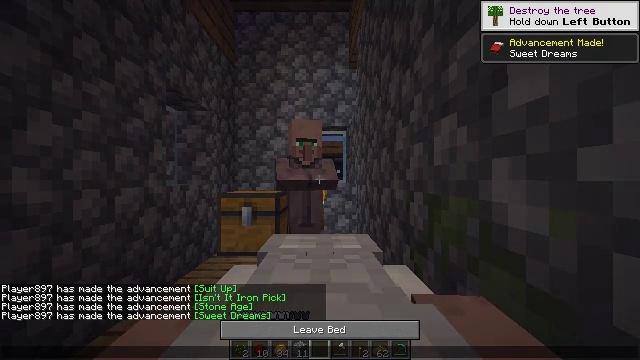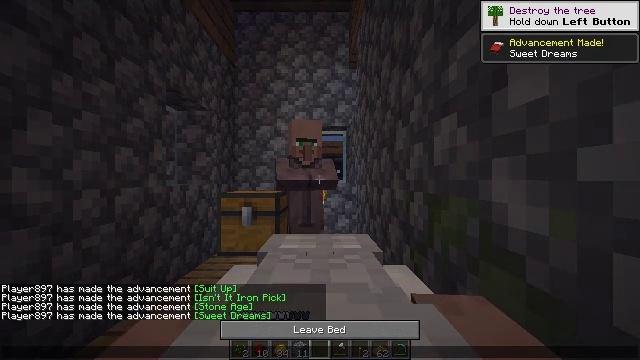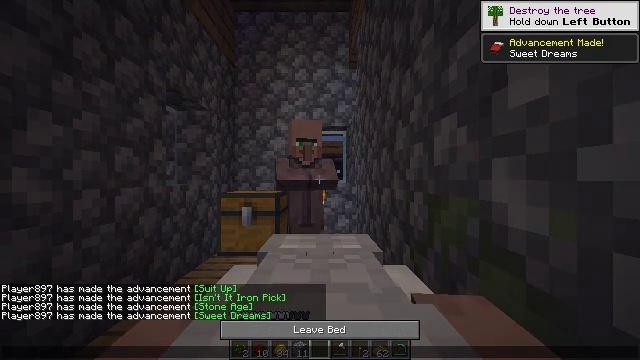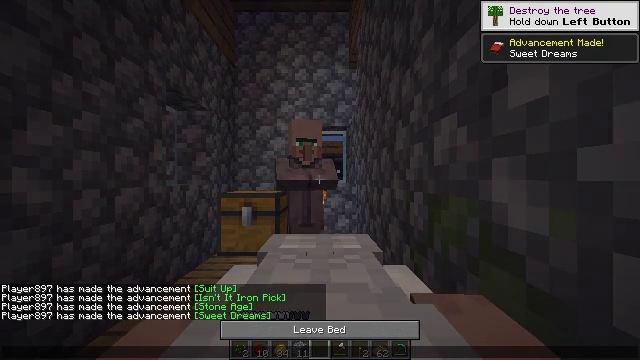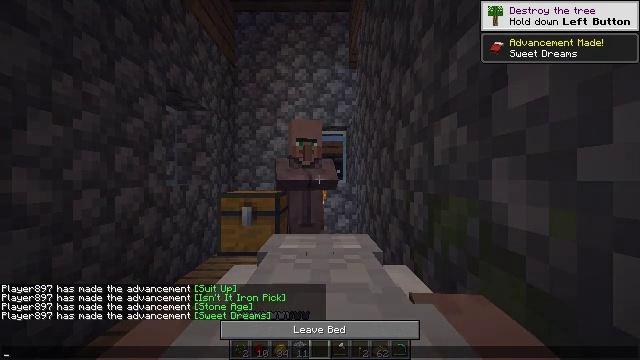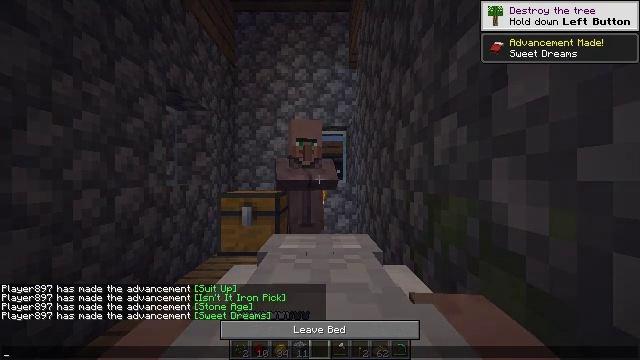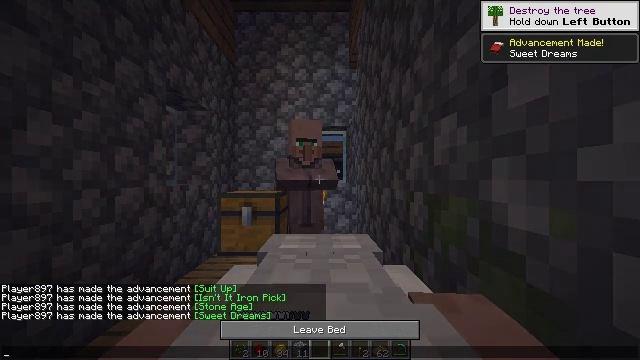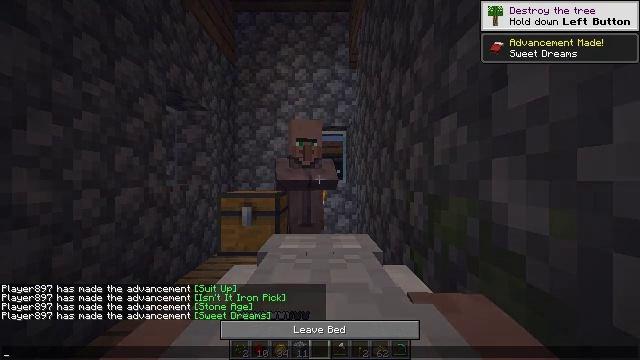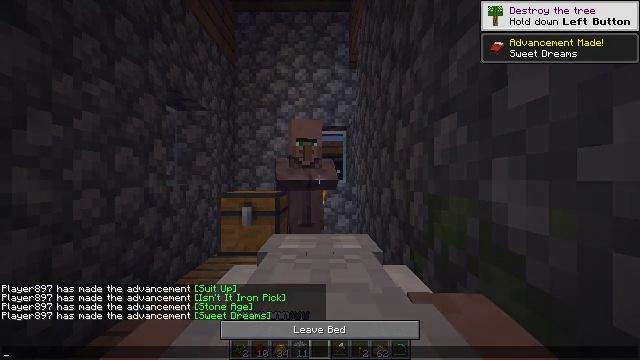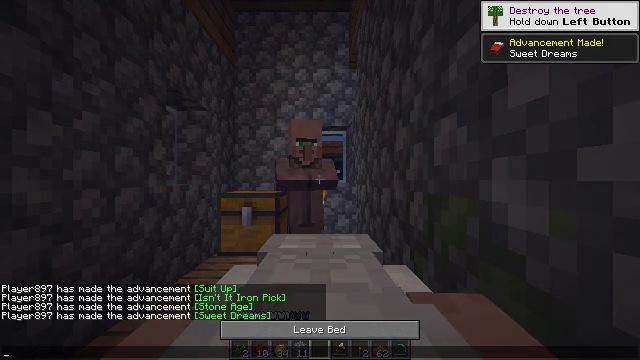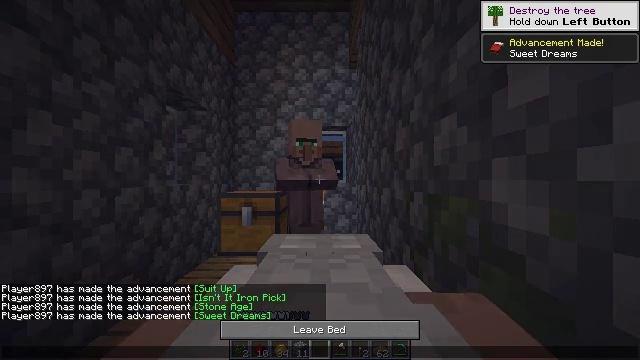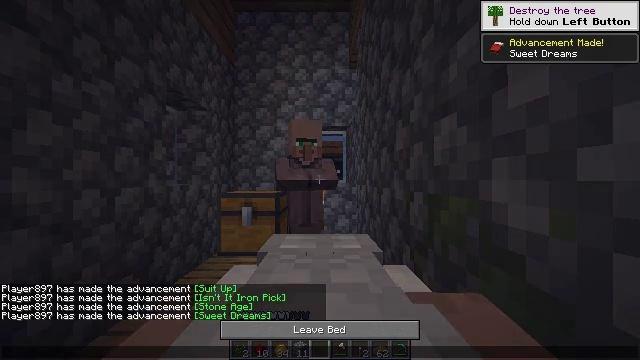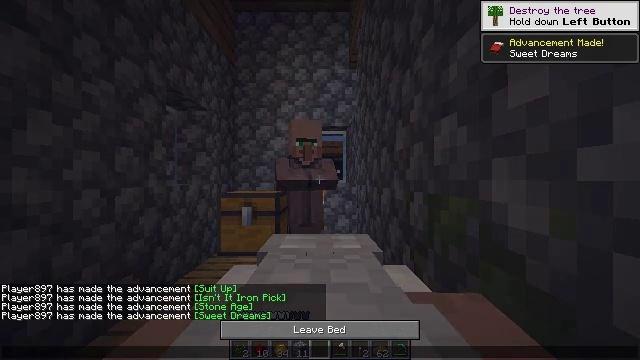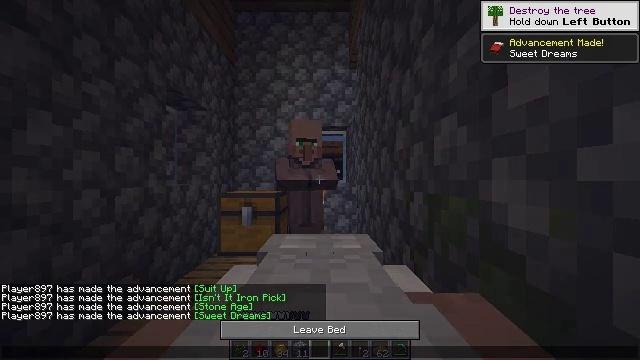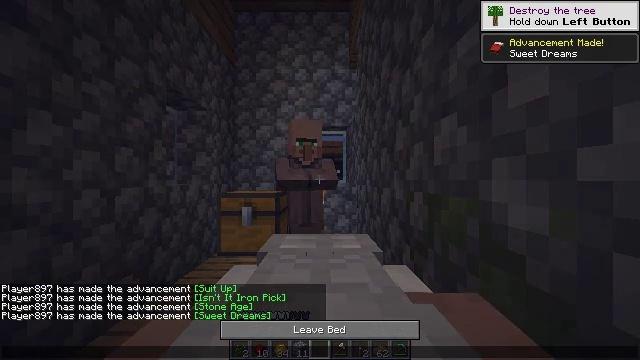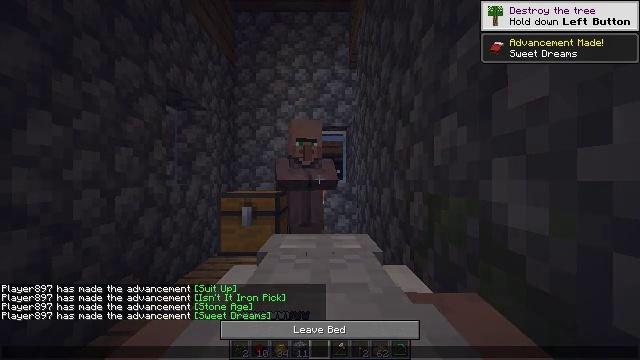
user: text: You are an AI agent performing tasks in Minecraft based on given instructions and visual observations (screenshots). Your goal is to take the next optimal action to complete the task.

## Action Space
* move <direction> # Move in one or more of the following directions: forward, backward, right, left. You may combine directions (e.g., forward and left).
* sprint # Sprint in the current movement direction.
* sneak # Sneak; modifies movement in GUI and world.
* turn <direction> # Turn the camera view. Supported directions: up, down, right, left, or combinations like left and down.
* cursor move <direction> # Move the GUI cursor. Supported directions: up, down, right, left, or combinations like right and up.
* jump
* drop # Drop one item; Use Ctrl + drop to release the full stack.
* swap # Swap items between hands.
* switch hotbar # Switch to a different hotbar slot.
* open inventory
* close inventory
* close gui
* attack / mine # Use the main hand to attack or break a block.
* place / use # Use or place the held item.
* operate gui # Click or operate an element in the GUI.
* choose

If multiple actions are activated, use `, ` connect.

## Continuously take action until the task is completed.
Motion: motion action
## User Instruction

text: Left click on the blast furnace to break it.
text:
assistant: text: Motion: no_op
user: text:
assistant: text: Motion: no_op
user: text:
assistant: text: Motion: no_op
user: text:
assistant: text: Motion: no_op
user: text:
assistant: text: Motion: no_op
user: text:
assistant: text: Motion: no_op
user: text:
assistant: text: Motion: no_op
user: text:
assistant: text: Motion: no_op
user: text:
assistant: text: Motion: no_op
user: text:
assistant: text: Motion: no_op
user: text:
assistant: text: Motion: no_op
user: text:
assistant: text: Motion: no_op
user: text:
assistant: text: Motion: no_op
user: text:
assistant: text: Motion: no_op
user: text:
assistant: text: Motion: no_op
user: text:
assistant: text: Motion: no_op
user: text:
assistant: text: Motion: no_op
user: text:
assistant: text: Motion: no_op
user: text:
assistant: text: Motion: no_op
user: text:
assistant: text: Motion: no_op
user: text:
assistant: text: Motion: no_op
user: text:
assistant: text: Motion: no_op
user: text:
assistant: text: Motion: no_op
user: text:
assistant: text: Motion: no_op
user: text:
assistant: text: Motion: no_op
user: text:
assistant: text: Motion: no_op
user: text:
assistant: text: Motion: no_op
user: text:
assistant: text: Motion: no_op
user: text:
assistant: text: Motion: no_op
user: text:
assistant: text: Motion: no_op